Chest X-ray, AP view. Patient: 50 years old, sex F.
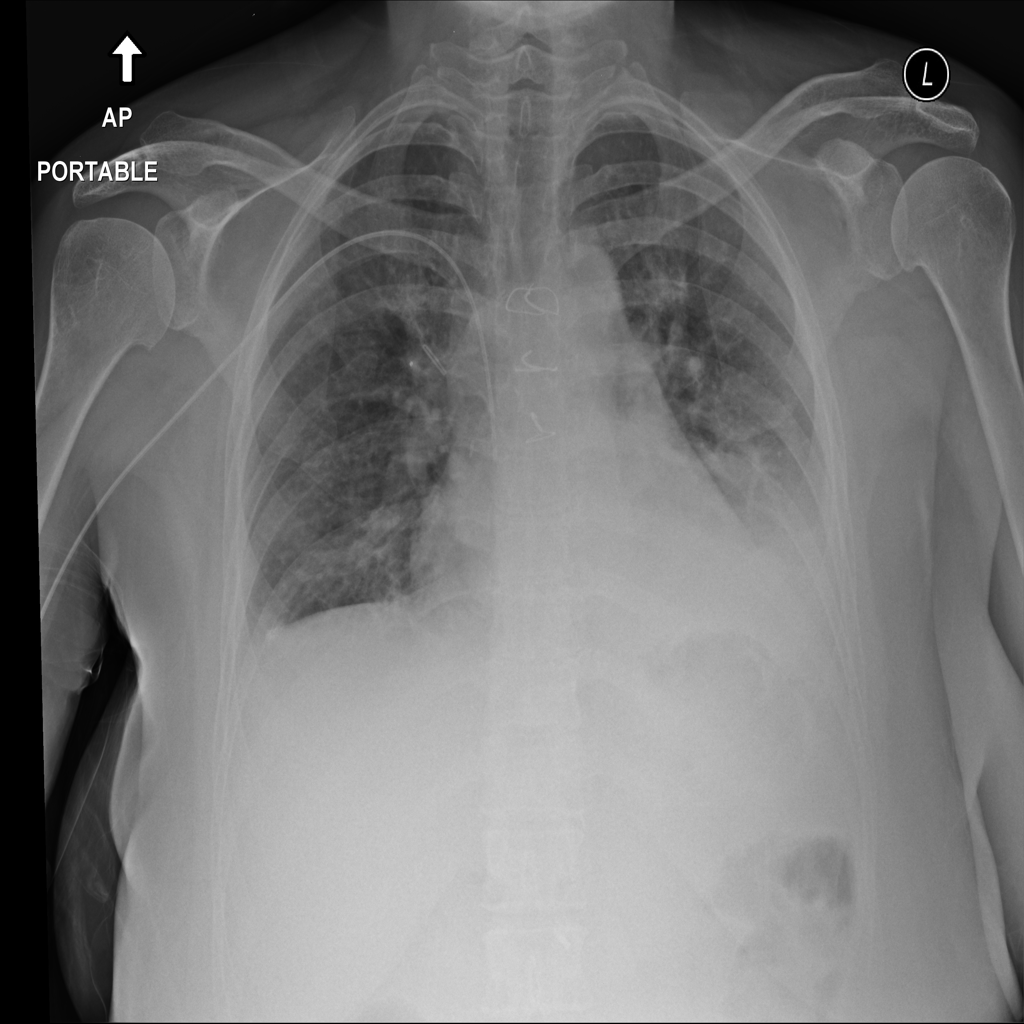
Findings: Atelectasis, Effusion